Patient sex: M
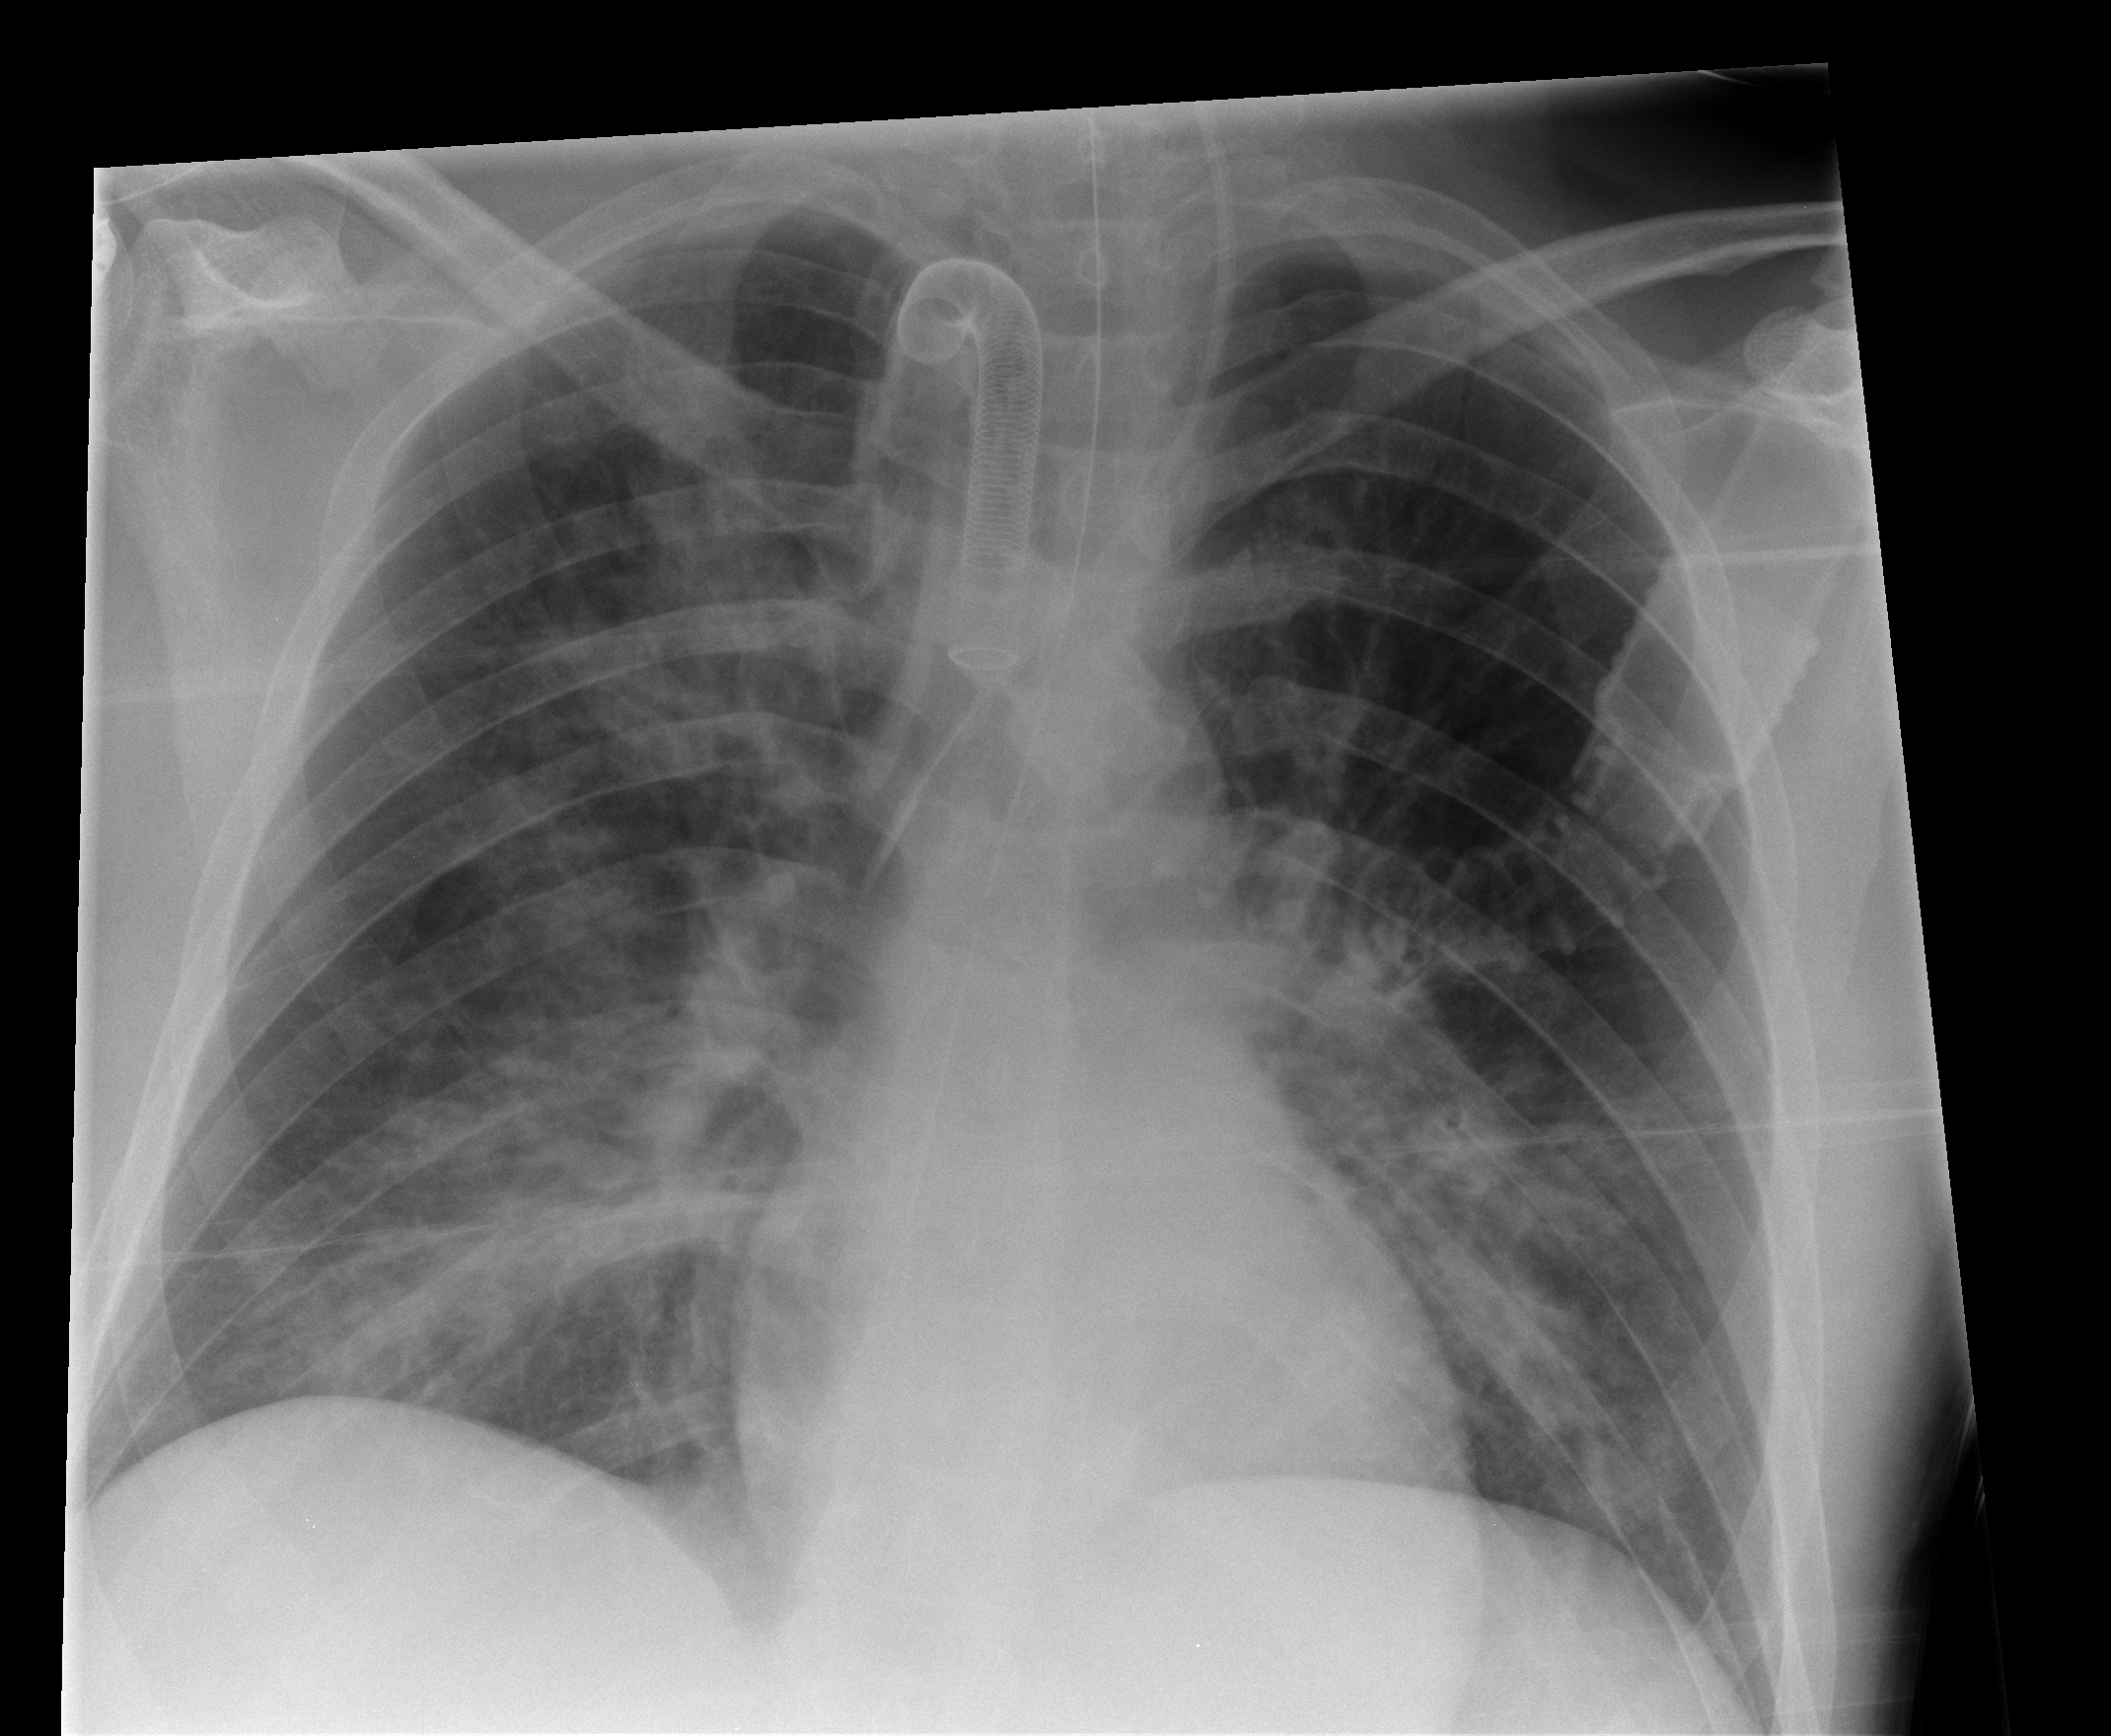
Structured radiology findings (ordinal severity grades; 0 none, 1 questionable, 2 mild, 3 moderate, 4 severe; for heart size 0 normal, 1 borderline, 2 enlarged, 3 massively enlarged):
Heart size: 0
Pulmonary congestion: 0
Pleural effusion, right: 0
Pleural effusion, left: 0
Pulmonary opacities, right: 3
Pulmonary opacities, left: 3
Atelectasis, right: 2
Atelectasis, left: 2